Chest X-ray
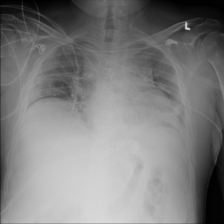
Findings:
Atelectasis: negative
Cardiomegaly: negative
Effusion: negative
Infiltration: negative
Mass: negative
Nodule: negative
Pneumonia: negative
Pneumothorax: negative
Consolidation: negative
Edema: negative
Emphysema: negative
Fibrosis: negative
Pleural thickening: negative
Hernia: negative